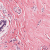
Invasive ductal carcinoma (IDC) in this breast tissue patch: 1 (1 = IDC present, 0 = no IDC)